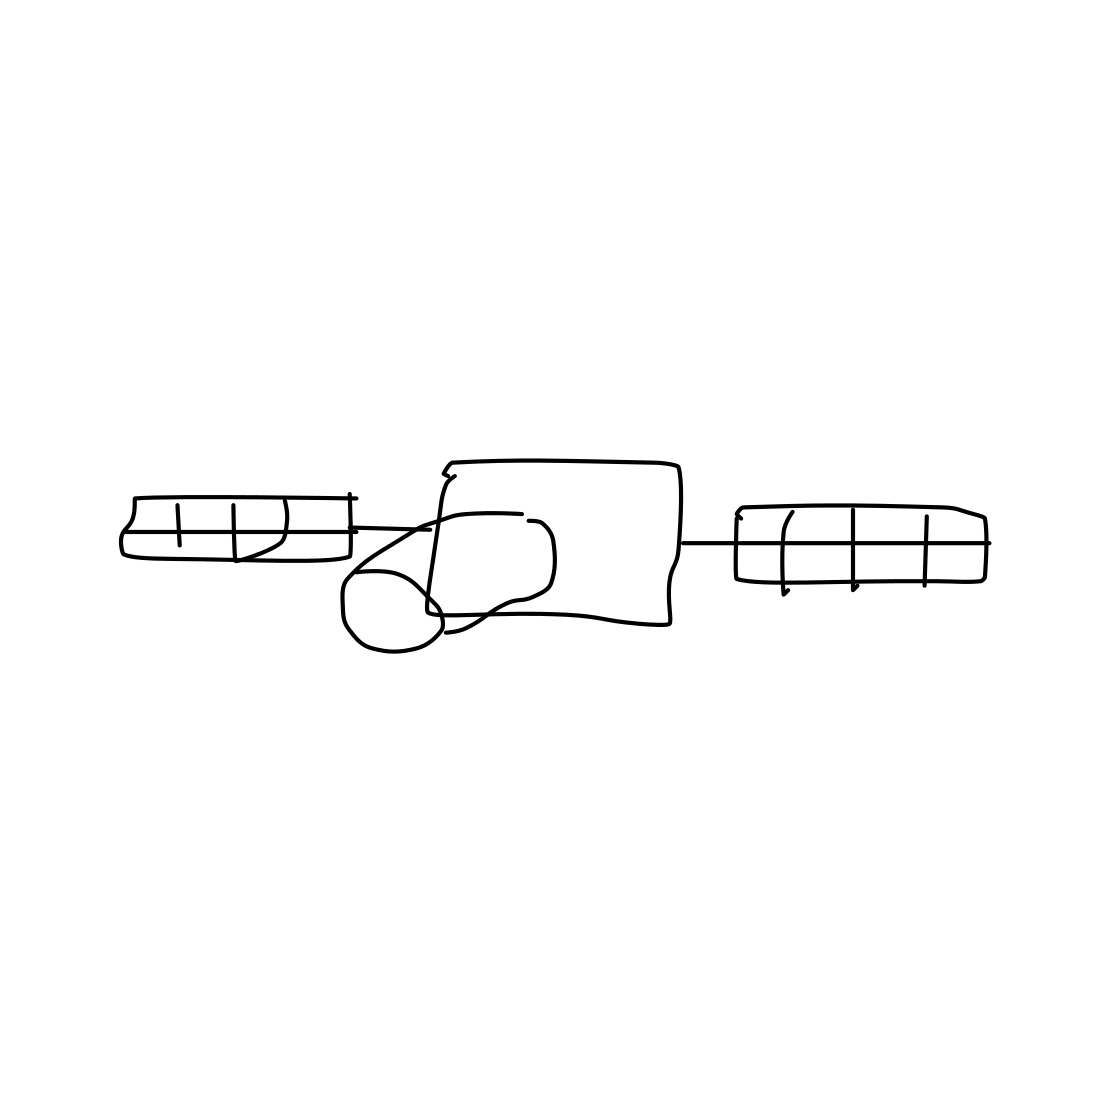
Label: satellite